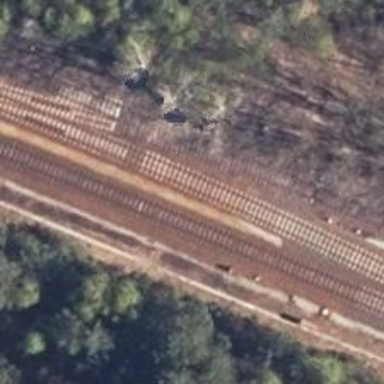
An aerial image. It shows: Railway switch with the turnout on the right side.